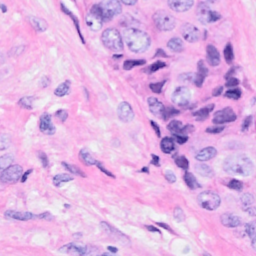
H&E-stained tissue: Breast